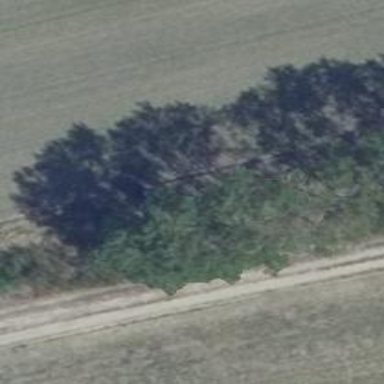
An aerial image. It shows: Row of trees in natural setting.